Question: i try to get some text from an URL and put it out in a 'UITextView'.
Thats my code in the 'ViewController':
'''
NSString *urlString = @"http:/...";
NSError *error = nil;
NSData *dataURL = [NSData dataWithContentsOfURL:[NSURL URLWithString:urlString] options:kNilOptions error:&error];
if (error)
NSLog(@"%s: dataWithContentsOfURL error: %@", __FUNCTION__, error);
else
{
NSString *result = [[NSString alloc] initWithData:dataURL encoding:NSUTF8StringEncoding];
NSLog(@"%s: result = %@", __FUNCTION__, result);
// if you were updating a label with an 'IBOutlet' called 'resultLabel', you'd do something like:
self.mytextview.text = result;
}
'''
Now the simulator shows that text in my view:

Sorry, the text is german :)
Now how can I hide or delete that html, head, body etc.?
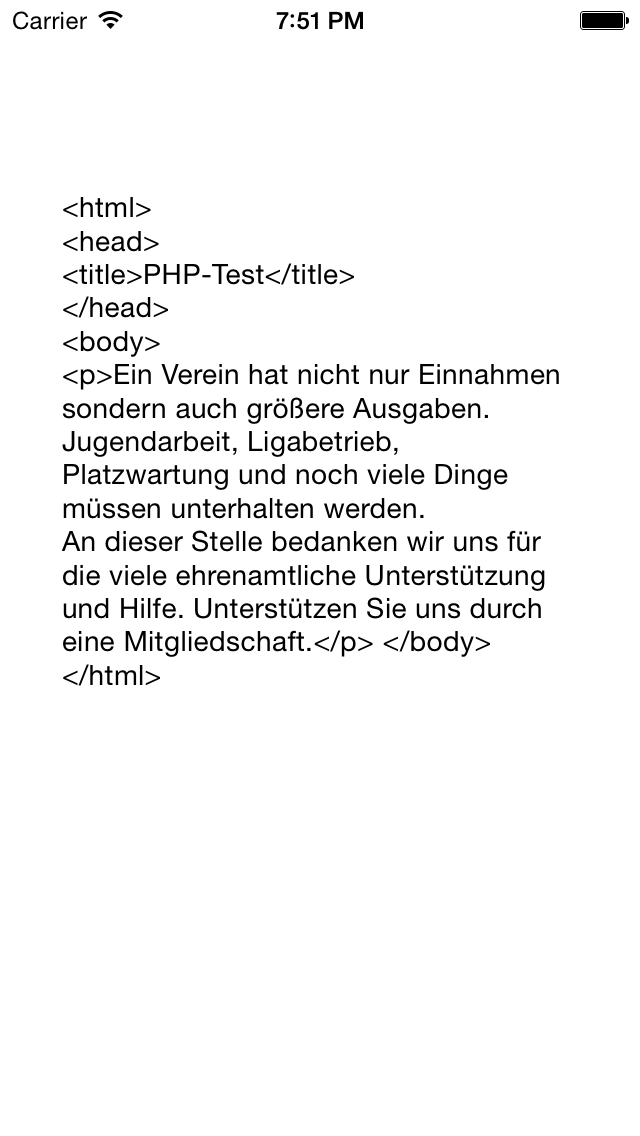
Answer: It displays like this because you are downloading the content of that PHP file which is in HTML format.
You can create a method to find & delete each HTML tag between "<" and ">"
'''
- (NSString*)stringByRemovingHTMLtags:(NSString*)string {
NSRange range;
while ((range = [string rangeOfString:@"<[^>]+>" options:NSRegularExpressionSearch]).location != NSNotFound)
string = [string stringByReplacingCharactersInRange:range withString:@""];
return string;
}
'''
Then set your text in the UITextView like this:
'''
self.mytextview.text = [self stringByRemovingHTMLtags:result];
'''
---
: In order to get the content of the '<p>' tag use this method:
'''
- (NSString*)getPtagContentFromString:(NSString*)htmlString {
NSRange startRange = [htmlString rangeOfString:@"<p>"];
if (startRange.location != NSNotFound) {
NSRange targetRange;
targetRange.location = startRange.location + startRange.length;
targetRange.length = [htmlString length] - targetRange.location;
NSRange endRange = [htmlString rangeOfString:@"</p>" options:0 range:targetRange];
if (endRange.location != NSNotFound) {
targetRange.length = endRange.location - targetRange.location;
return [htmlString substringWithRange:targetRange];
}
}
return nil;
}
'''
Then set your text in the UITextView like this:
'''
self.mytextview.text = [self getPtagContentFromString:result];
'''